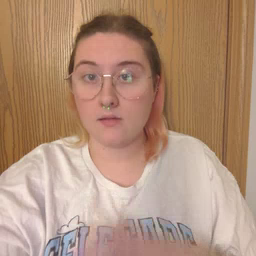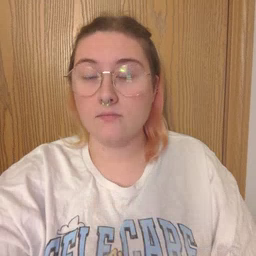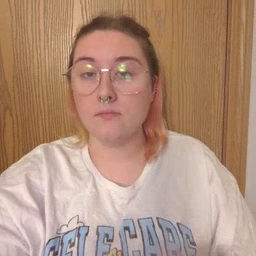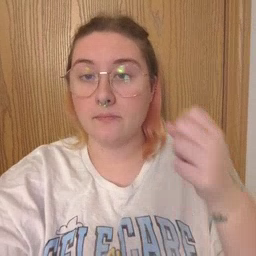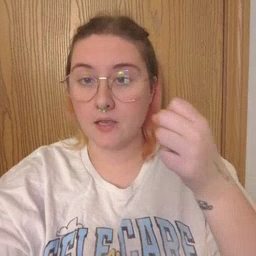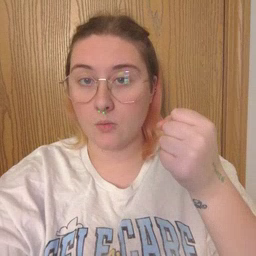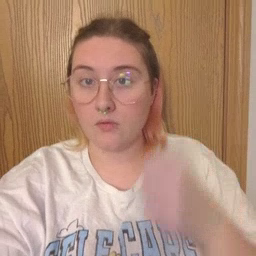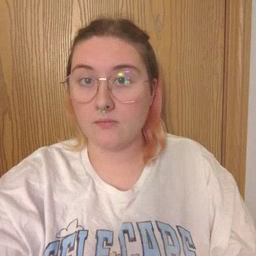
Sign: milk